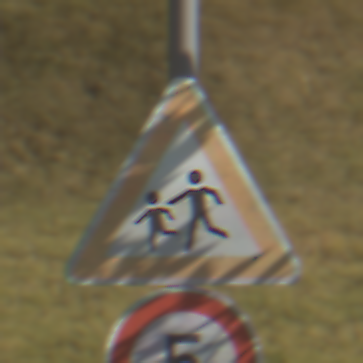
Verkehrszeichen: KinderRechts
Zusatzzeichen unten: Geschwindigkeit5
Umgebung: Outdoor, Nature
Tageszeit: MorningAfternoon
Wetter: PartlyCloudy
Licht: Natural
Jahreszeit: NotSpecified
Kontrast: HighContrast